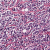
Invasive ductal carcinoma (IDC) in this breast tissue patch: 1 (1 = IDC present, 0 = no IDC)